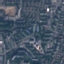
Land use / land cover class: Residential